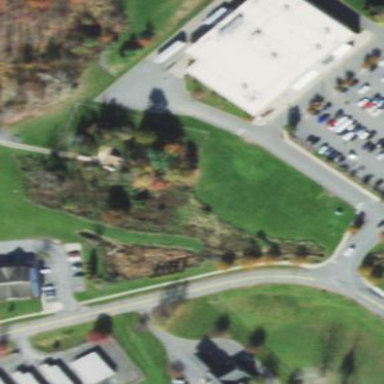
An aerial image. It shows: Chain link fence is in the scene.